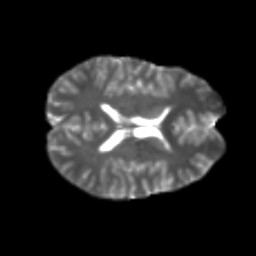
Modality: T2w
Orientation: axial
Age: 23
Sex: female
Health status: healthy
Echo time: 0.074 s